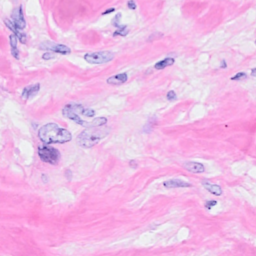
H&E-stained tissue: Breast